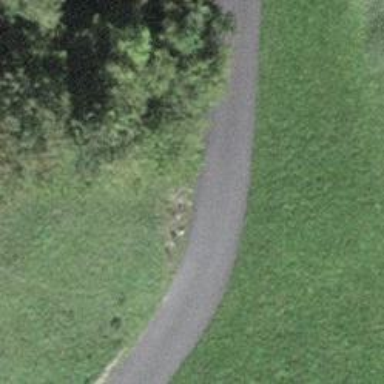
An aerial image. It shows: Unclassified road with asphalt surface.